Question: I write a demo for my project,it works all right except Y-Axis does not adapt my data.It shows 100 max all the time,I searched on Internet that It should be self-adapted,but it doesn't.Anyone can help me would be appreciated,here is my code:
'$(function () { $('#container').highcharts({ chart : { type : 'column' }, title : { text : 'IP subnet statics' }, xAxis : { categories : [ 'subnnet1', 'subnet2', 'subnet3' ] //categories : result.subnets }, yAxis : { min : 0, title : { text : 'total IP' } }, tooltip : { pointFormat : '<span style="color:{series.color}">{series.name}</span>: <b>{point.y}</b> ({point.percentage:.0f}%)<br/>', shared : true }, plotOptions : { column : { stacking : 'percent' } }, series : [ { name : 'free', data : [22,33,55] }, { name : 'occupy', data : [11,22,33] } ] }); });'

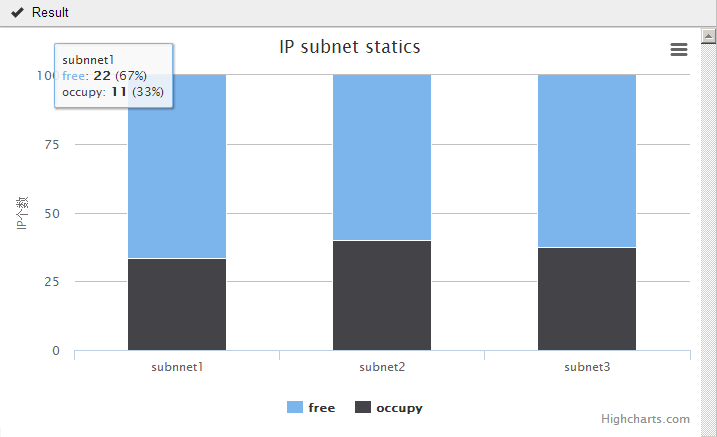
Answer: You have asked for 'percent' stacking, which makes each column add up to 100. I think you may want 'normal' stacking
Change:
'''
plotOptions : {
column : {
stacking : 'percent'
}
},
'''
to
'''
plotOptions : {
column : {
stacking : 'normal'
}
},
'''
<URL>